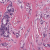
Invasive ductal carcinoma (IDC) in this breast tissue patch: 1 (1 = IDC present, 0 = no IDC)